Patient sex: F
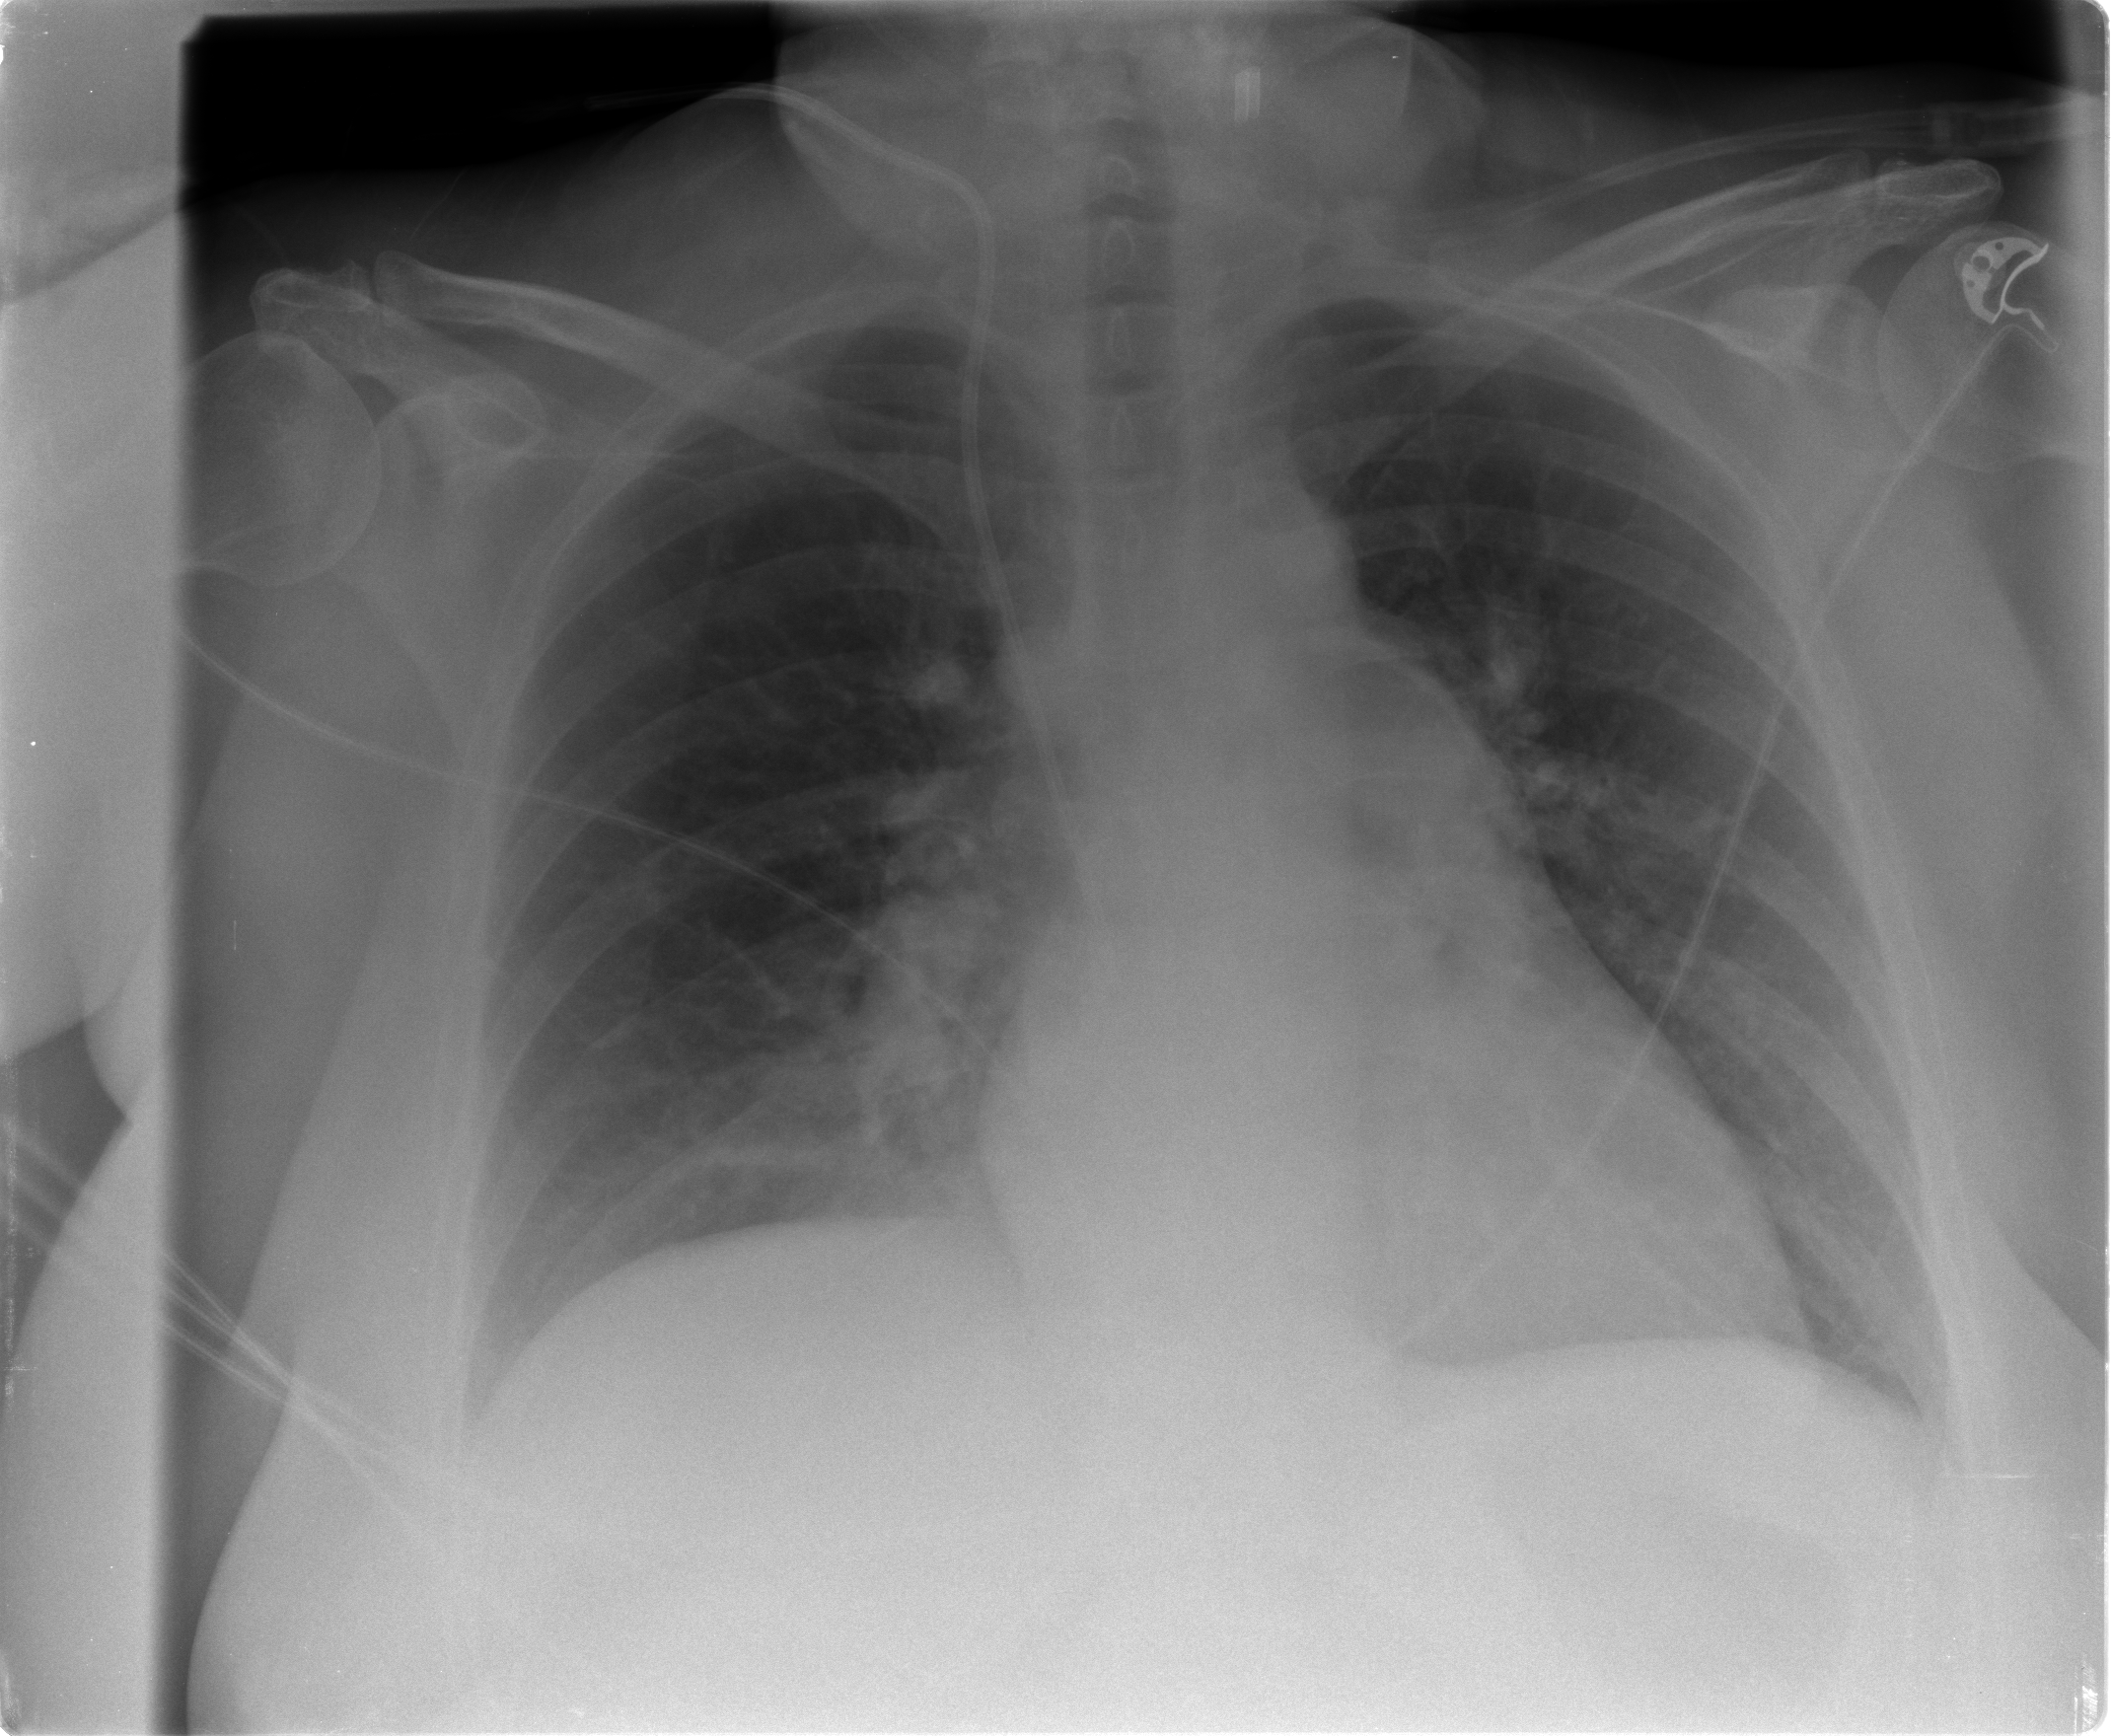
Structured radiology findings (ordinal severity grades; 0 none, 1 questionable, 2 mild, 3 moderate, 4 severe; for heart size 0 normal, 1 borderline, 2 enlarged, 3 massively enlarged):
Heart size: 2
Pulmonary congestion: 0
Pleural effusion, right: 0
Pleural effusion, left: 0
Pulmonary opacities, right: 0
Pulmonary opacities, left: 0
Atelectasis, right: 1
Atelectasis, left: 0